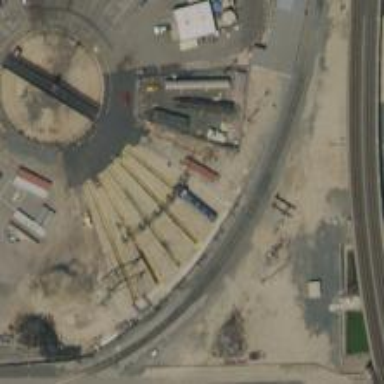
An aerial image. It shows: Railway yard in service.